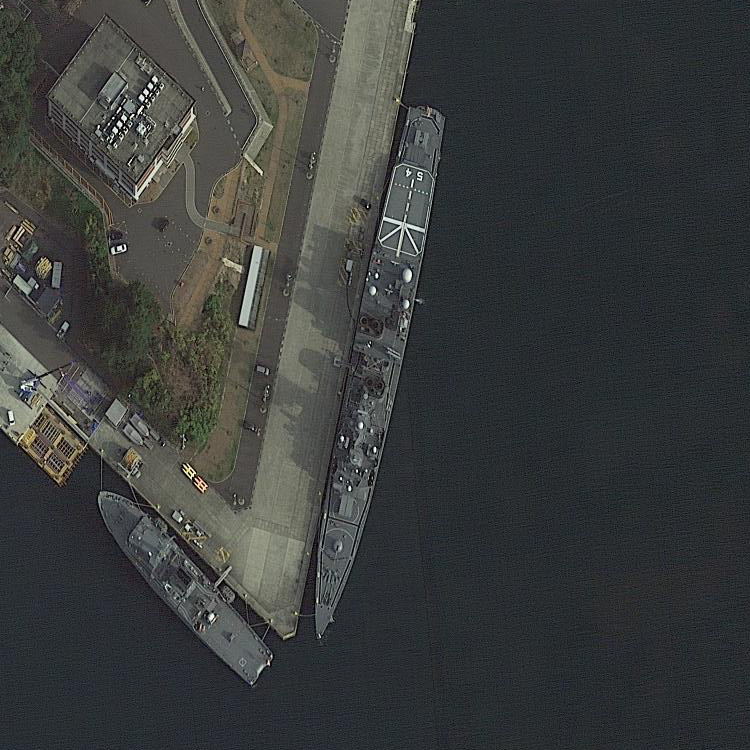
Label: cruiser